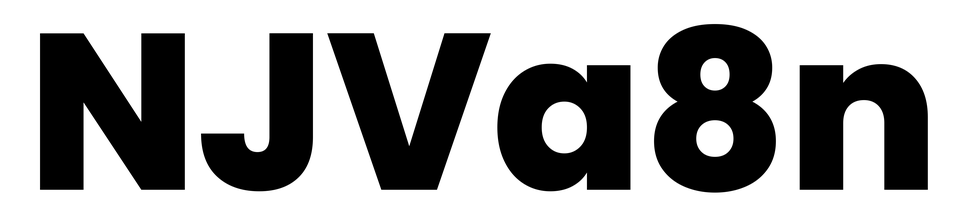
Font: Poppins-ExtraBold